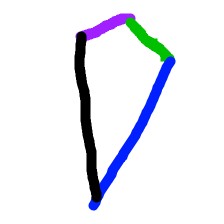
Shape: kite